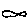
Label: fish